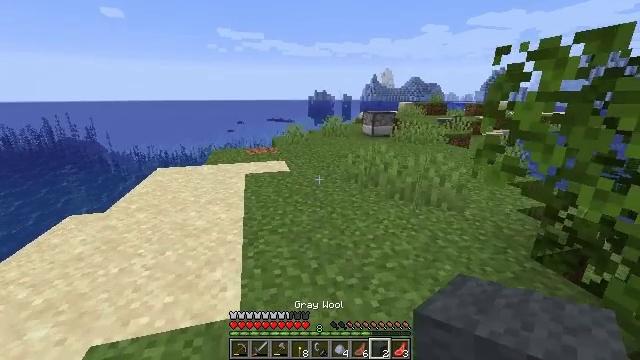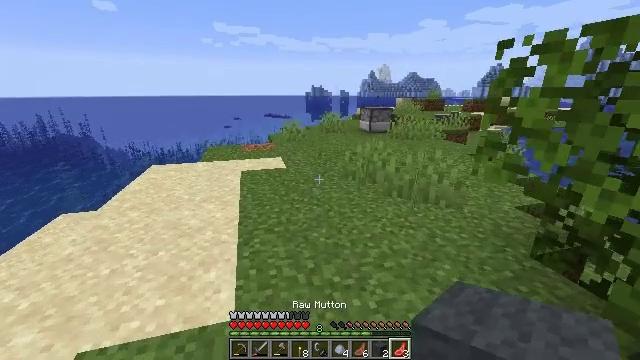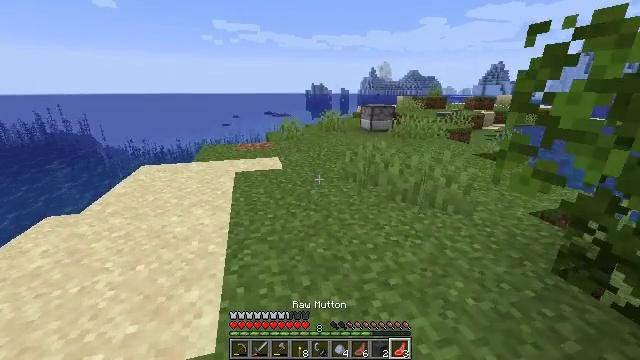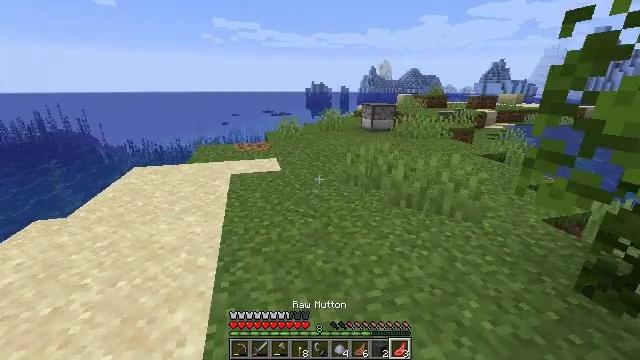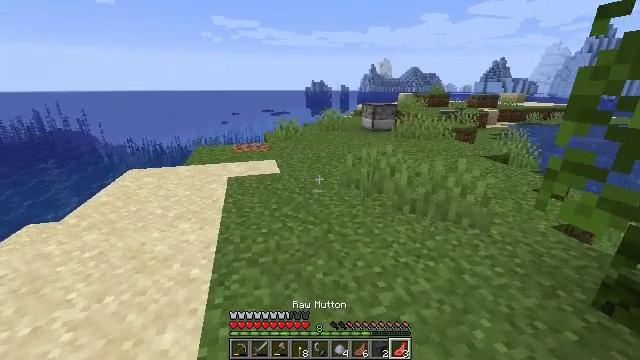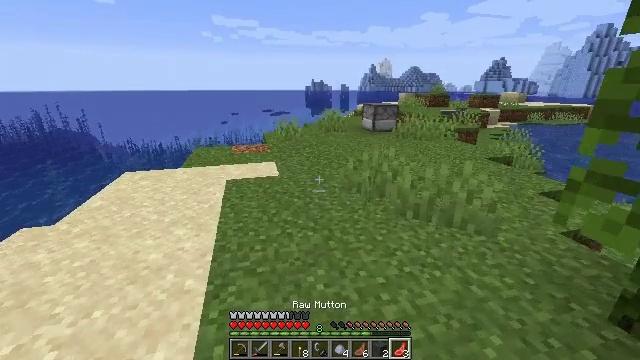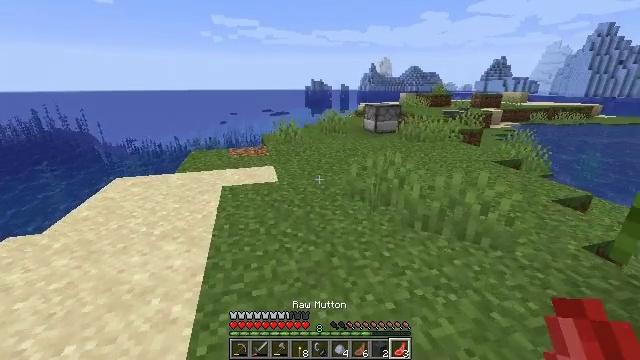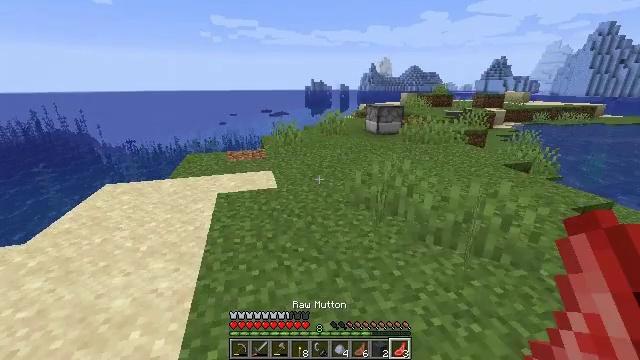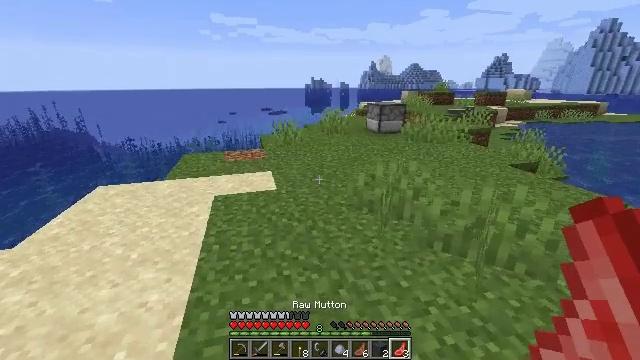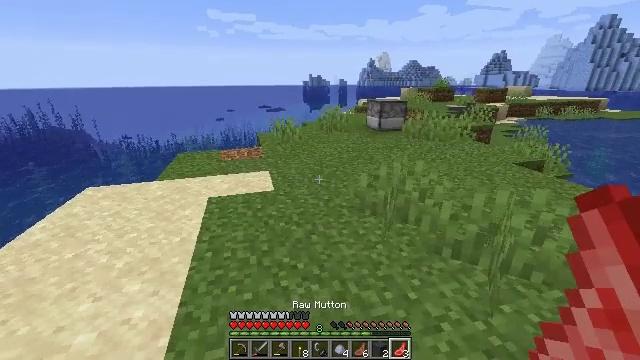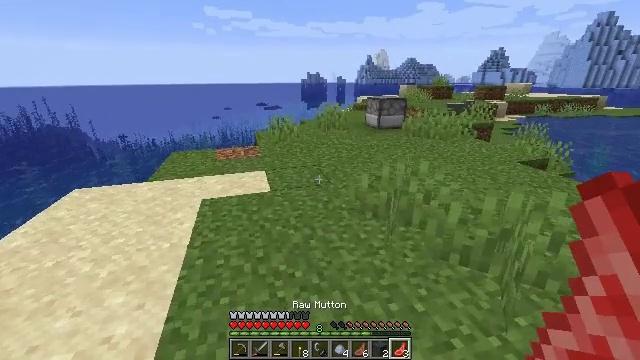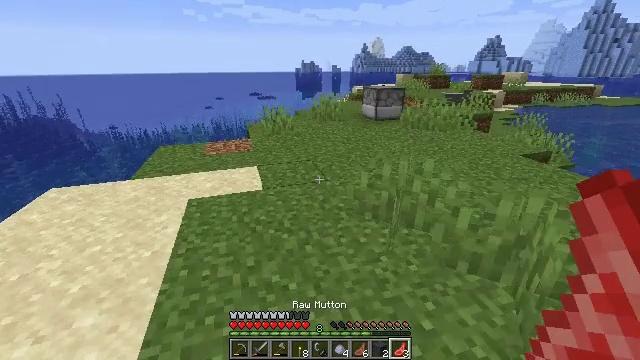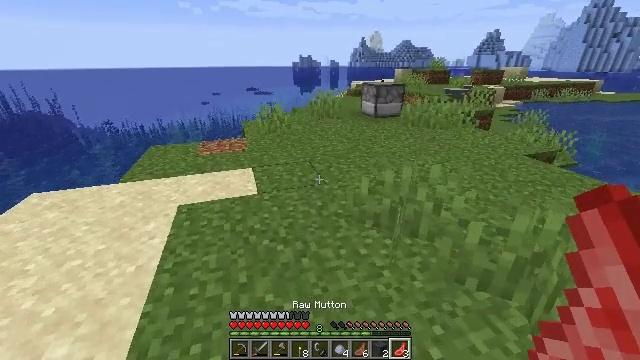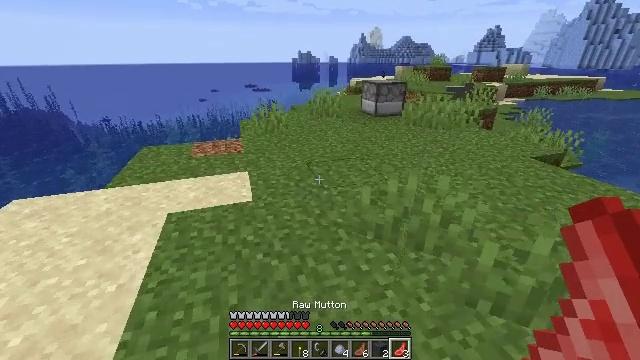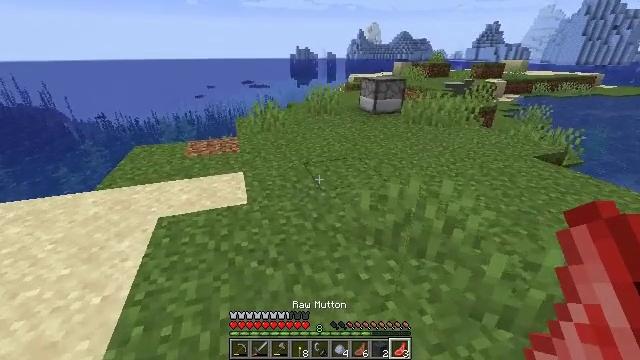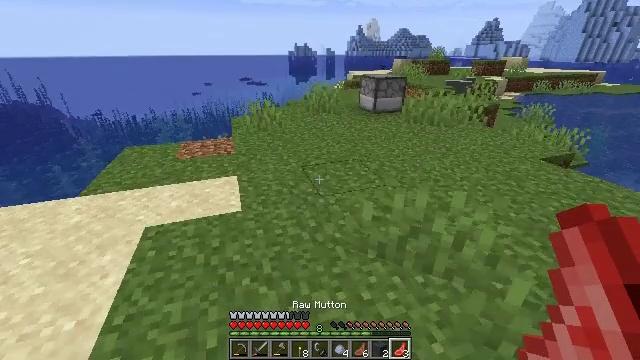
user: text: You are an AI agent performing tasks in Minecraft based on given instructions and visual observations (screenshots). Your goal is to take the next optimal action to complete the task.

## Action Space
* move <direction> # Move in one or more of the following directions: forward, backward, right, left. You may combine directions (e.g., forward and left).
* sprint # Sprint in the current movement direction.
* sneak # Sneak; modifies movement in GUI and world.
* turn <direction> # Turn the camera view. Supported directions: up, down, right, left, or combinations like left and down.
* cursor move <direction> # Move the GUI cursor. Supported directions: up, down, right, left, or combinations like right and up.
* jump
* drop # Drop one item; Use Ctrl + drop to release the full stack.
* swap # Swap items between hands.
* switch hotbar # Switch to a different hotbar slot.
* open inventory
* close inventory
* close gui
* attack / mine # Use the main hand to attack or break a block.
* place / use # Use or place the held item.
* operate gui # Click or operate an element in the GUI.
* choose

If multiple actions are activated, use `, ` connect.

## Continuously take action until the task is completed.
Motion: motion action
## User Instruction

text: Remove a piece of charcoal from the inventory.
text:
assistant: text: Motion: move forward
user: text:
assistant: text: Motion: move forward
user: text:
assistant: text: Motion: move forward
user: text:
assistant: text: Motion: move forward
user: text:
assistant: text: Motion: move forward
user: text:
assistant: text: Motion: move forward
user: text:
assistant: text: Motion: move forward
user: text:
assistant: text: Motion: move forward
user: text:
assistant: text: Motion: move forward
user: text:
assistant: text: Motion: move forward
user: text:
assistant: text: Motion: move forward, turn right and down
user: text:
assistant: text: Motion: move forward
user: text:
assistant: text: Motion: move forward
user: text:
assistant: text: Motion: move forward
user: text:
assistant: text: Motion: move forward and move left
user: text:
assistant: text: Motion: move forward and move left
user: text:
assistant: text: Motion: move forward and move left
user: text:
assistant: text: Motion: move forward and move left, turn right
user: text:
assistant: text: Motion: move forward, turn right
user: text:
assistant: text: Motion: no_op
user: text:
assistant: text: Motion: no_op
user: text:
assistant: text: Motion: no_op
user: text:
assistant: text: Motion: no_op
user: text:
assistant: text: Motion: no_op
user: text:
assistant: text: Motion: no_op
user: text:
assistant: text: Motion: move forward, turn right
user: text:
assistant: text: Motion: move forward, turn right and up
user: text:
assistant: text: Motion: move forward
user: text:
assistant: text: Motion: move forward and move left
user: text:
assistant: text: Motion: move forward and move left